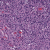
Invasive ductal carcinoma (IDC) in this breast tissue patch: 1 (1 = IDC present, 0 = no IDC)